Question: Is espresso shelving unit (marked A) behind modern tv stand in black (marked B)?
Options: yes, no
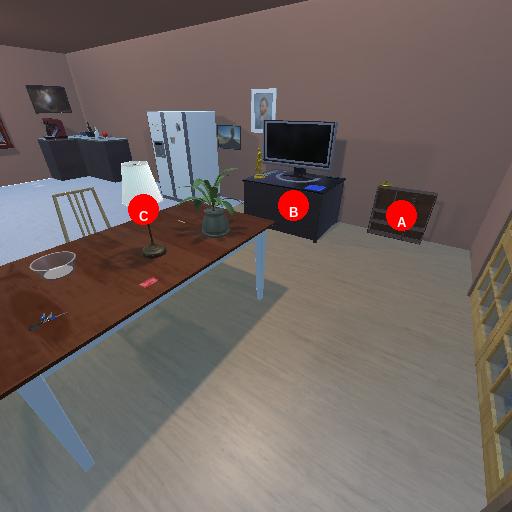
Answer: yes